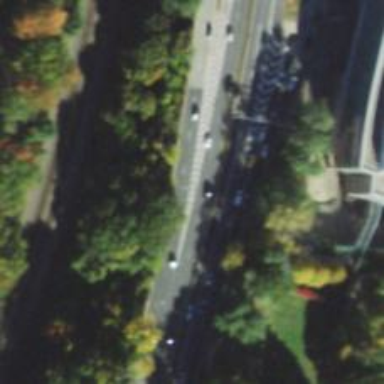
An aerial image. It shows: Road marking featuring gore chevron.